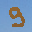
Label: 9